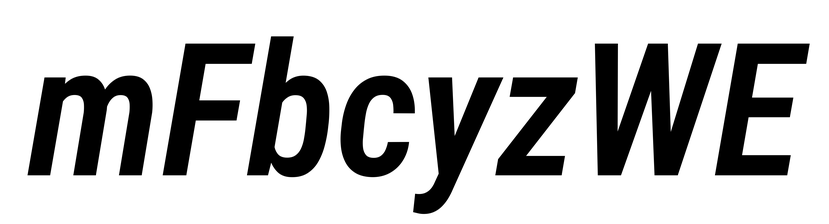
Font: Roboto-Italic_Condensed_SemiBold_Italic